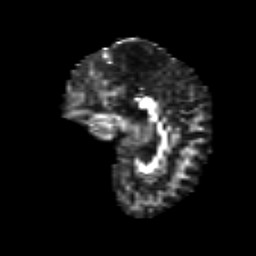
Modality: FA
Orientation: sagittal
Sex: female
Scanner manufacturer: siemens
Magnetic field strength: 3 T
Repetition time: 5 s
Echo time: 0.071 s